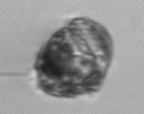
Label: Proterythropsis